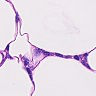
Metastatic tissue present: no